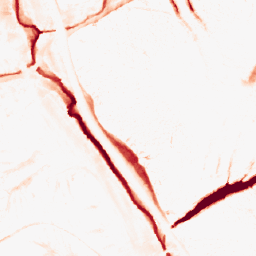
Category: morphological
Decomposition family: tophat
Decomposition parameters: size: 10
mode: black
Upsampling method: nearest
Upsampling parameters: scale: 2
Upsampling scale: 2